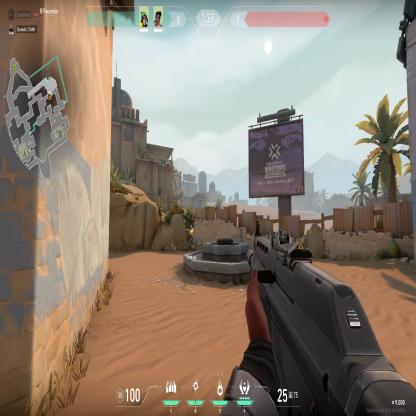
Label: teammate